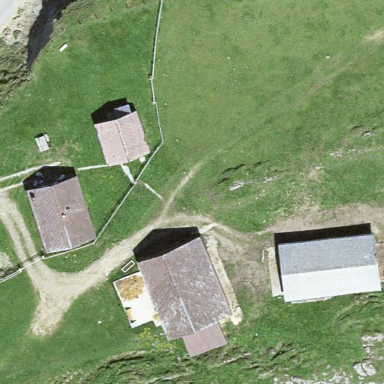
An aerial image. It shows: Farmyard area.